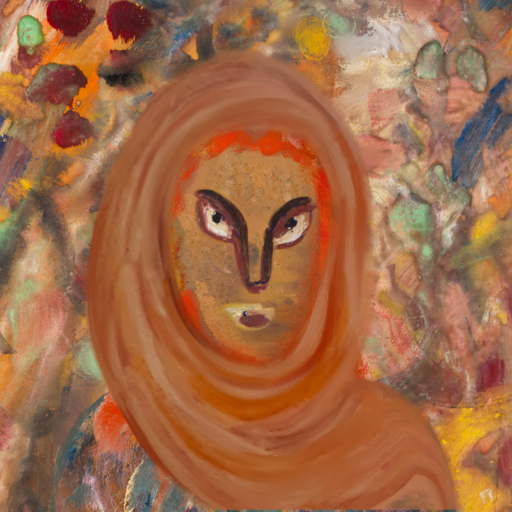
Background: Mother_And_Son_Mother, Head And Neck Front: In_The_Sun, Face Front: After_Raid, Bust: Boggyland, Hair Front: Rupkatha, Head Accessory: Pious_Lady_Scarf, Second Necklace: Blank, Necklace: Blank, Baby: Blank